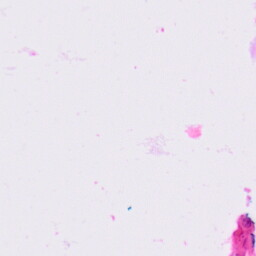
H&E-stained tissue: Lung